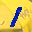
Label: 1